Question: I have a table in database that includes discount of products in percentage.
I want to get 3 maximum discount products.
So if the table name is products.
linq query??
Need help. Thanx in Advance

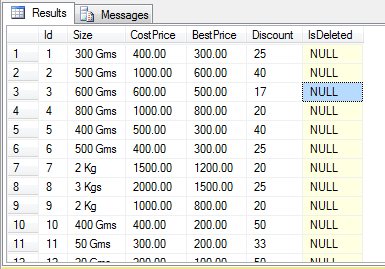
Answer: You need to get your products ordered by the discount then take the first 3 items:
'''
var topDiscounts = (from p in db.Products
orderby p.Discount descending
select p).Take(3);
'''